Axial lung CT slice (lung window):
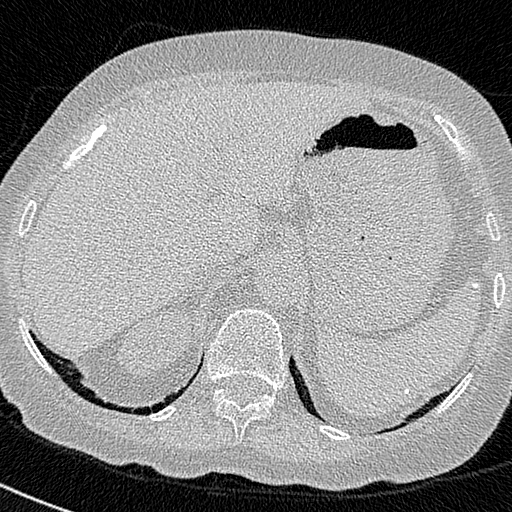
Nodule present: no